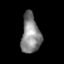
Tissue: skin
Cell type: Epithelial cells
Senescence score: 0.2403
Nuclear area (px): 727
Mean DAPI intensity: 133.528